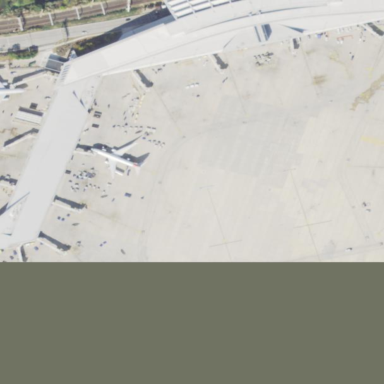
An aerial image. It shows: Apron at the airport.